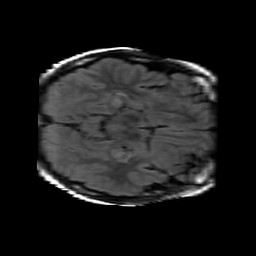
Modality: FLAIR
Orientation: axial
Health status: ill
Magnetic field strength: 3 T